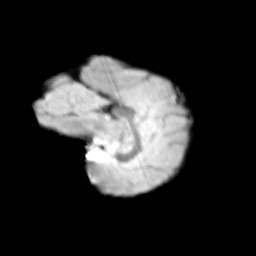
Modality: T2w
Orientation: sagittal
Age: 10
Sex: female
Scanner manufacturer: siemens
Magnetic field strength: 3 T
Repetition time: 3.8 s
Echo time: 0.07 s